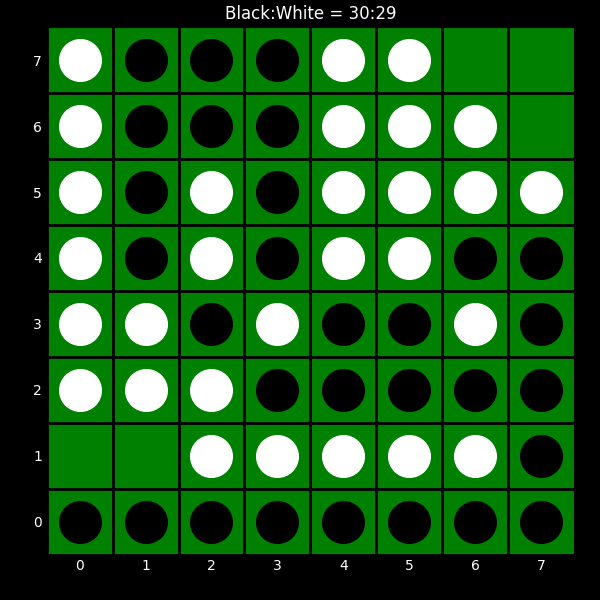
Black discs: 30
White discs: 29